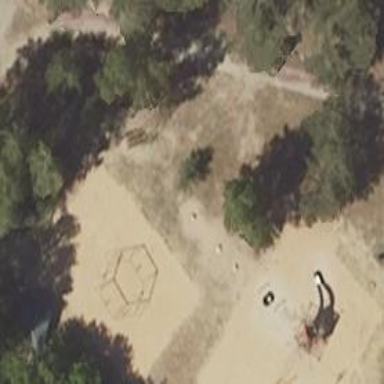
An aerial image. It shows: Playground area for leisure activities on the land.